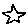
Label: star